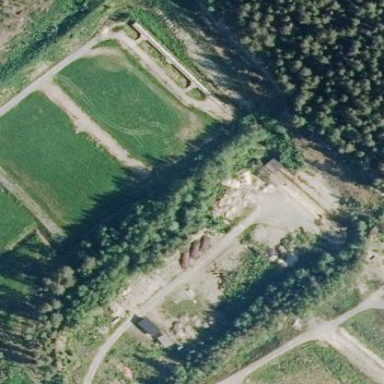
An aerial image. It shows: Shooting range on leisure land pitch.